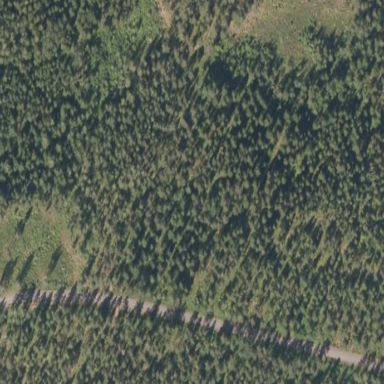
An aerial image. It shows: Clearcut area created by human activity.